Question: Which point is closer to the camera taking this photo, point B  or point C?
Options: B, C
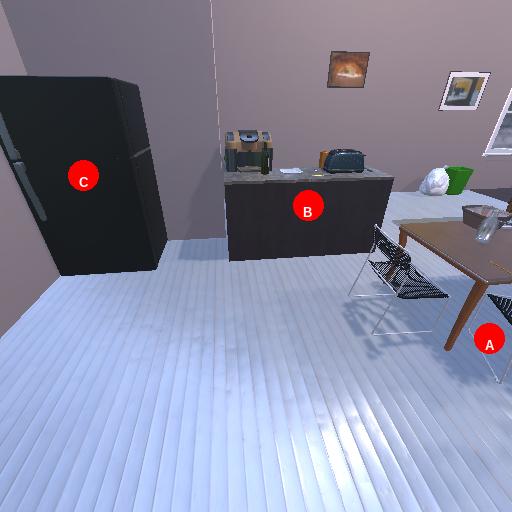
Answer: B